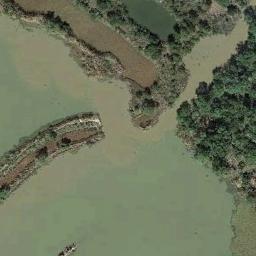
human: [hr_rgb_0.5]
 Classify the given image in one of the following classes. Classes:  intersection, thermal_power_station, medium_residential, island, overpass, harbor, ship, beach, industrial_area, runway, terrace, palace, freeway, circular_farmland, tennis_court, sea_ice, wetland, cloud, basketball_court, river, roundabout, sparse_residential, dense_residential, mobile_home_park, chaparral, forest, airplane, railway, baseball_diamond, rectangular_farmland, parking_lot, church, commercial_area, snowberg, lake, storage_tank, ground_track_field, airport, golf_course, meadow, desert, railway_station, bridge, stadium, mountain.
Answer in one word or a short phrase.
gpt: wetland